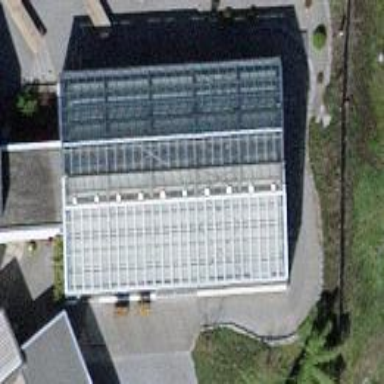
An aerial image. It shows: Greenhouse.